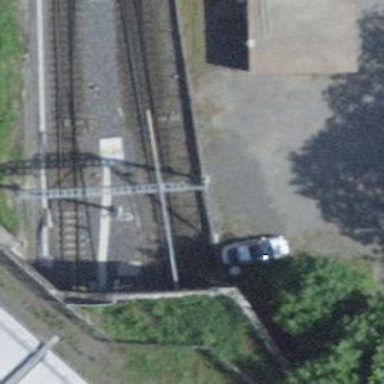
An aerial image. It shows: Narrow-gauge railway with 1 track. The tracks are electrified with contact line.